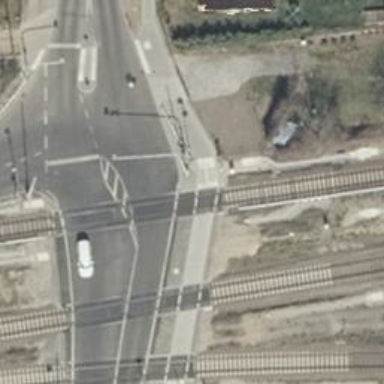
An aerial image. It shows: Full barrier level crossing along the railway.